Aerial crown-view tile of a tropical tree (Barro Colorado Island, Panama), acquired 20241014:
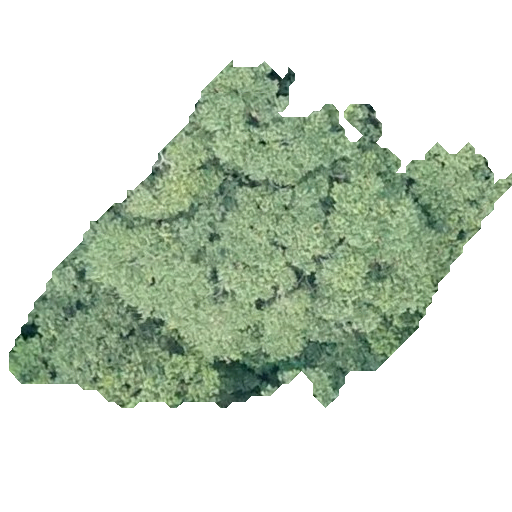
Species: Luehea seemannii
GBIF accepted scientific name: Luehea seemannii
Crown area: 156.993 m²